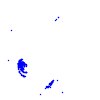
Particle: proton